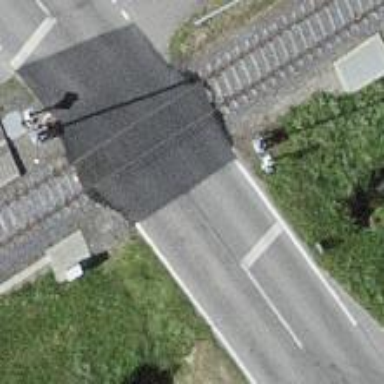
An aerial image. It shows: Railway level crossing.